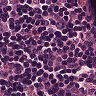
Metastatic tissue present: no